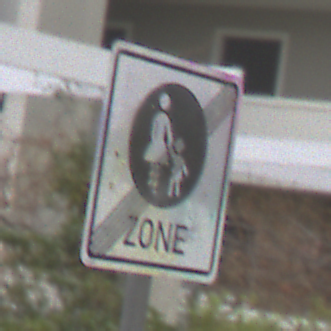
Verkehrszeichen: EndeFussgaengerzone
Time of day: Midday
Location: Outdoor (Urban)
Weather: Overcast
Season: NotSpecified
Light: Natural